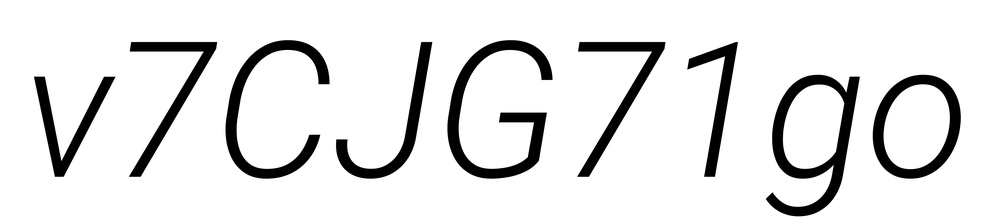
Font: Roboto-Italic_Light_Italic